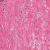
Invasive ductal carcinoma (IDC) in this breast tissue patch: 0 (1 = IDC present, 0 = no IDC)